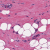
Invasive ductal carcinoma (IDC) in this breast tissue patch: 0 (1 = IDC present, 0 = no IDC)